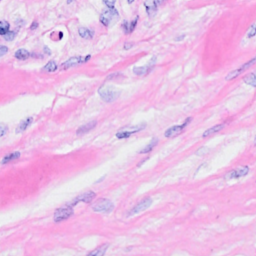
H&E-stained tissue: Breast